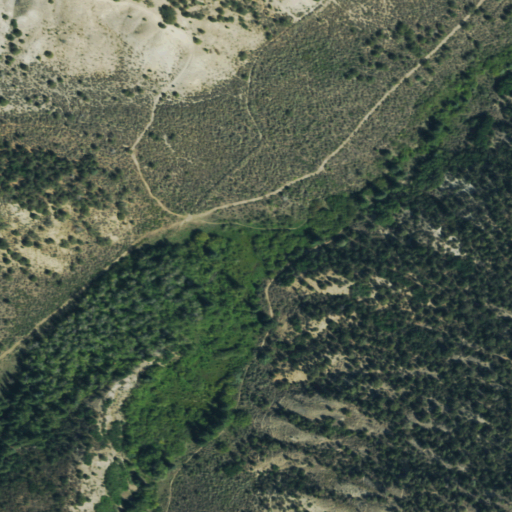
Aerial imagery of valley in Colorado named West Fork Old Mans Gulch containing shrub, evergreen forest, woody wetlands, deciduous forest, and herbaceous wetlands